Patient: sex M, age 42
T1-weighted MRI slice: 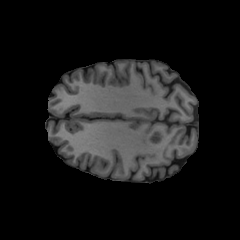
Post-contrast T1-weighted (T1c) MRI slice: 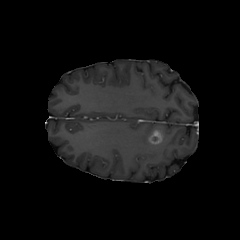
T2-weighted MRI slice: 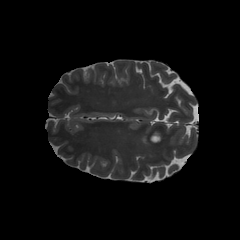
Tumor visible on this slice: yes
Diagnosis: Glioblastoma, IDH-wildtype
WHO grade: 4